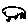
Label: house